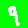
Digit: 9